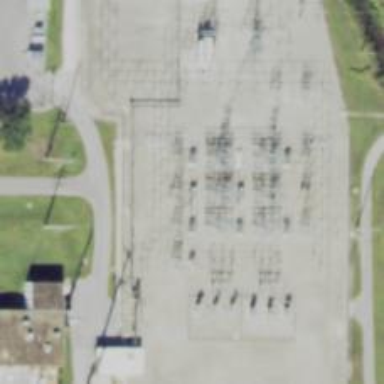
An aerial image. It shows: Switch used for power control.